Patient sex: F
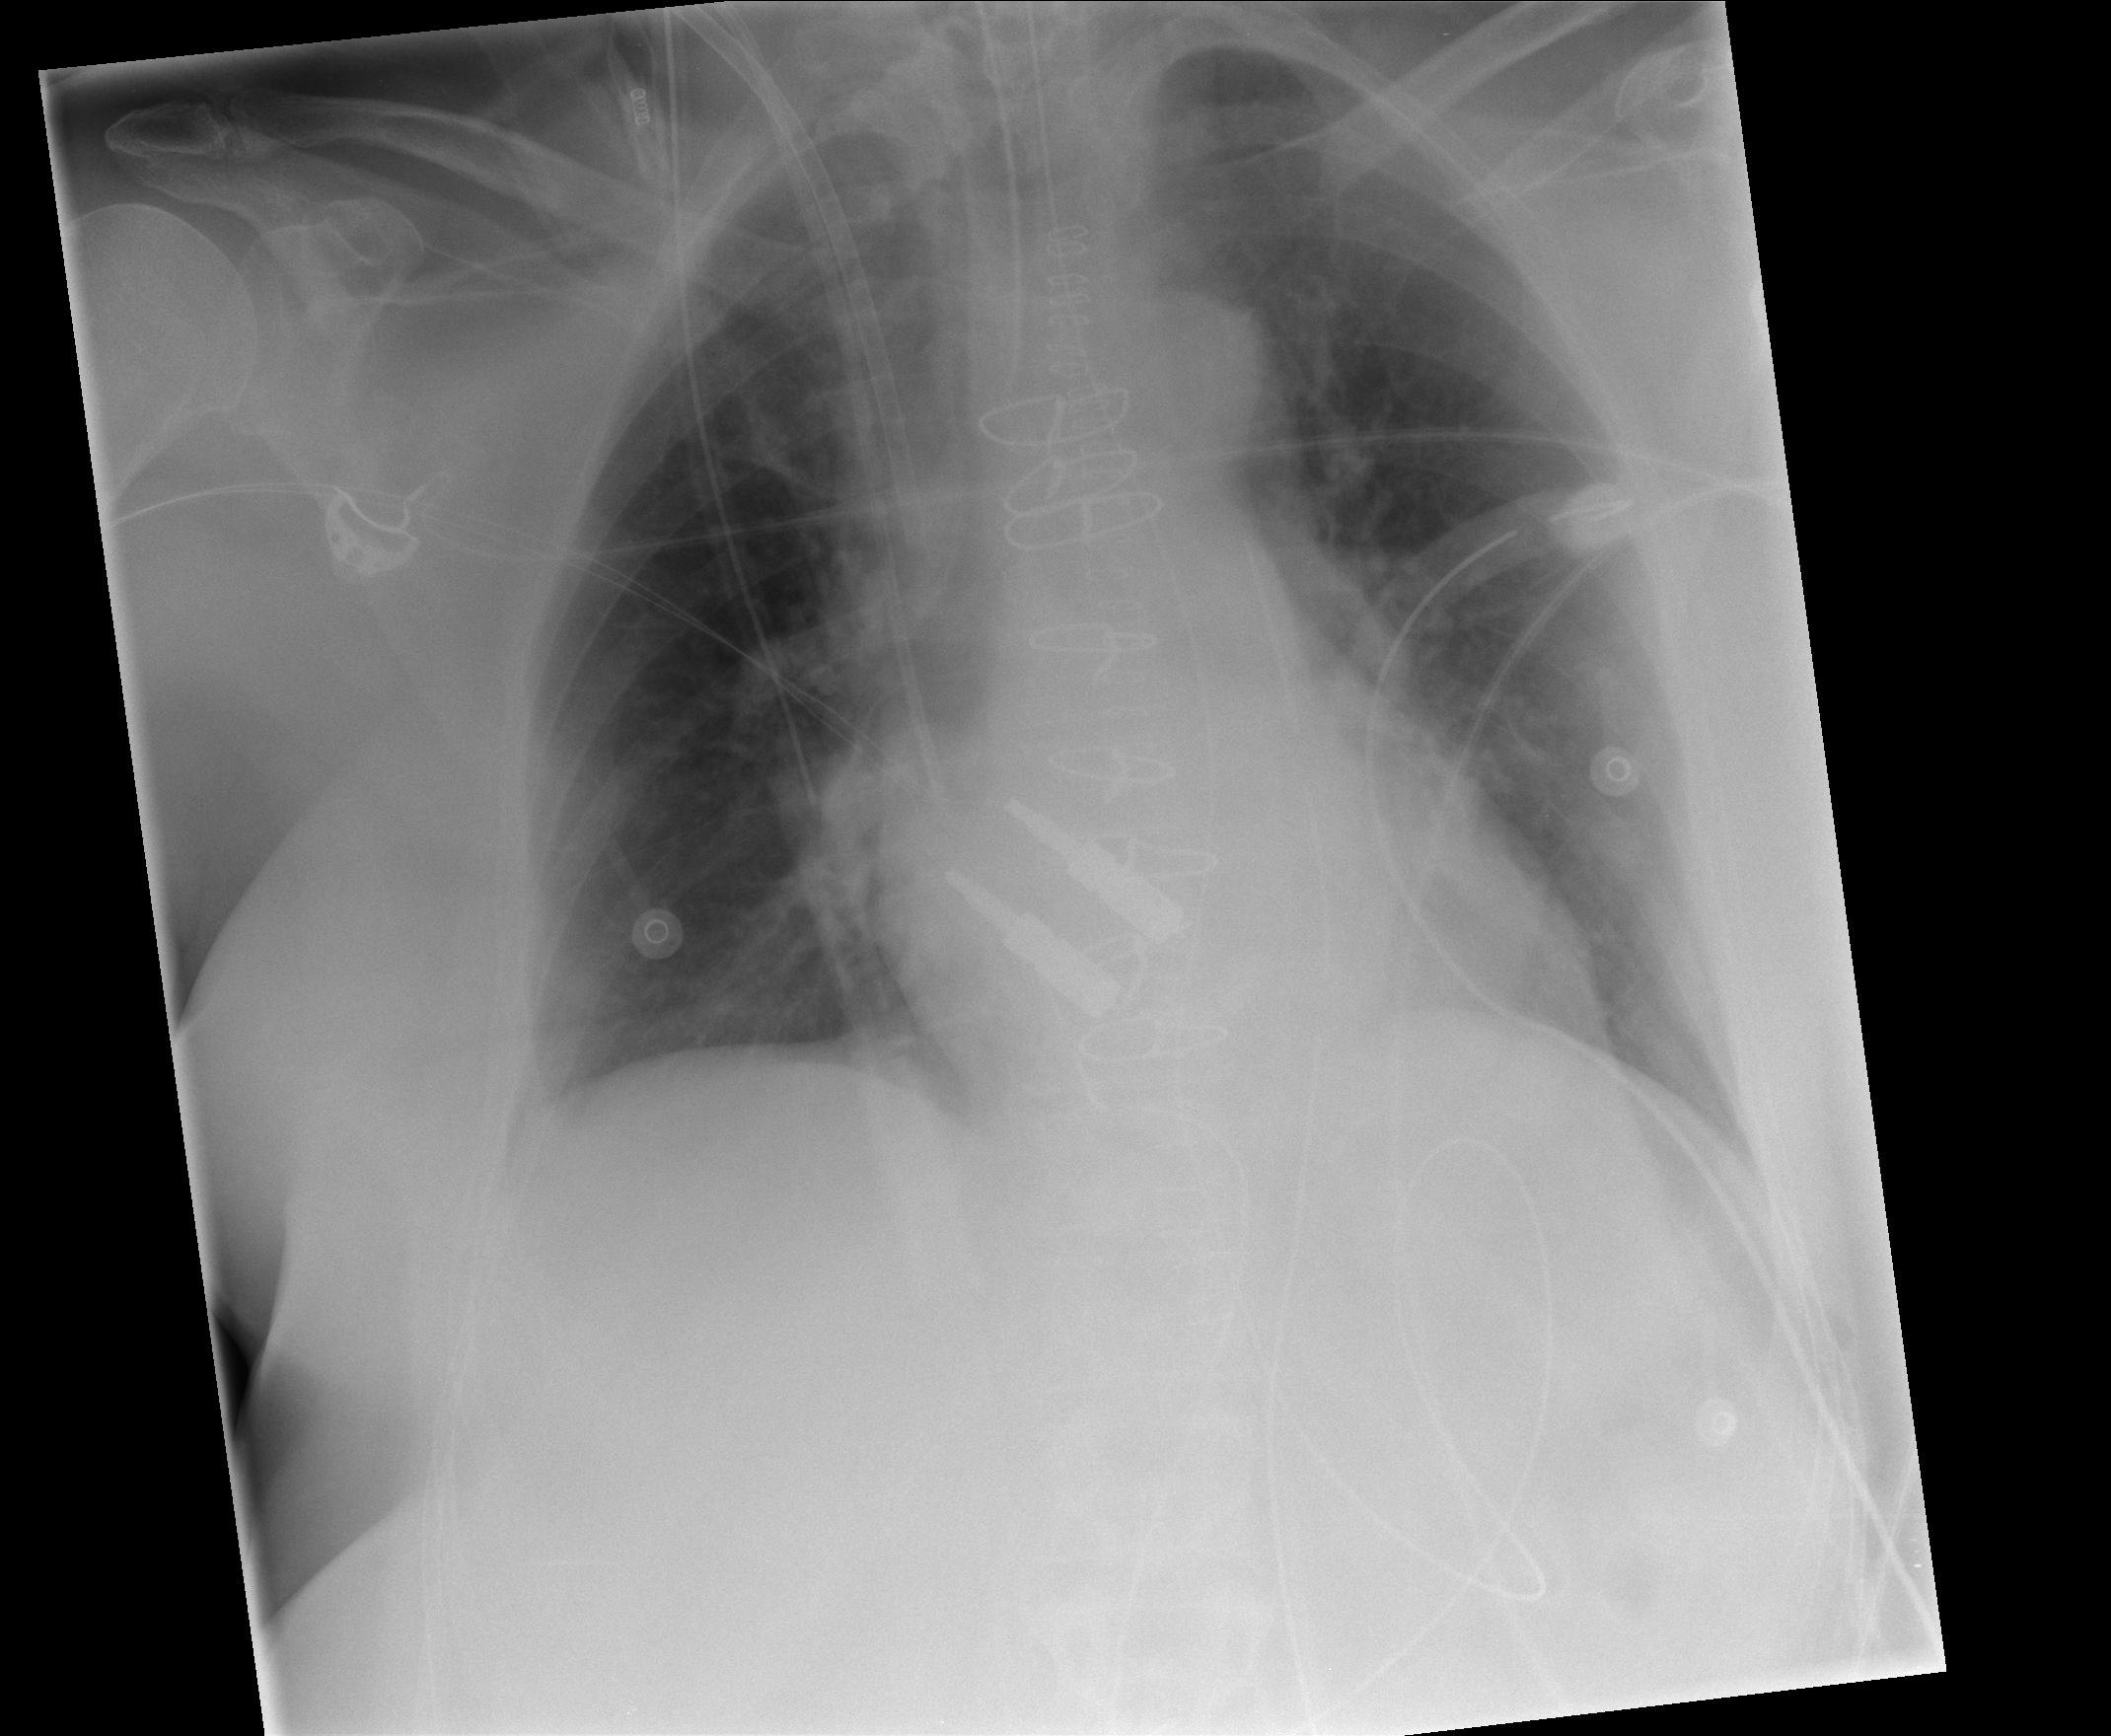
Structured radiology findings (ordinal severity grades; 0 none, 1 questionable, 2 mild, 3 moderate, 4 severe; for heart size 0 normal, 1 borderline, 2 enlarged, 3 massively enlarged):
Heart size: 0
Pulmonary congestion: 1
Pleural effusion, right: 2
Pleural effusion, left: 0
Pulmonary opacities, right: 0
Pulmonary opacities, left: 0
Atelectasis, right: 0
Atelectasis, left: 0